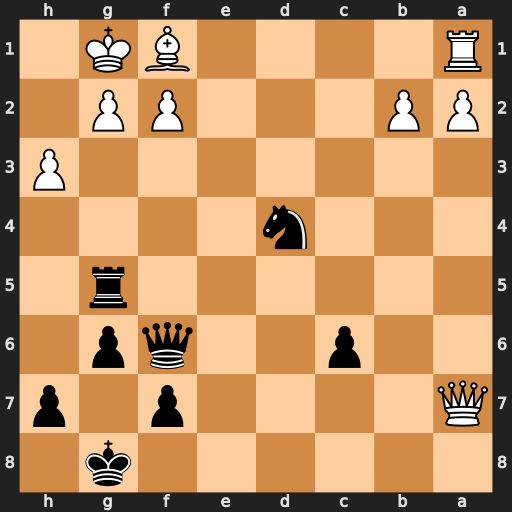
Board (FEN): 6k1/Q4p1p/2p2qp1/6r1/3n4/7P/PP3PP1/R4BK1
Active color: b
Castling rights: -
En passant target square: -
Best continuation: Nf3+ Kh1 Qf4 gxf3 Qxf3+